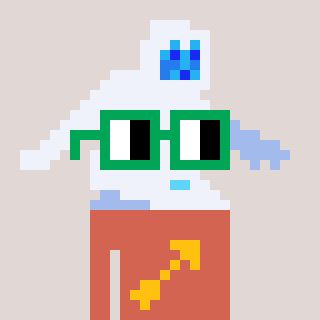
a pixel art character with square green glasses, a yeti-shaped head and a peachy-colored body on a warm background